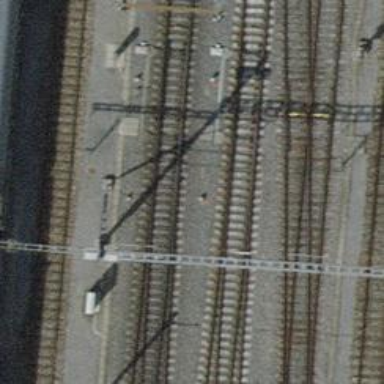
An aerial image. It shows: Single-track electrified railway with contact line.